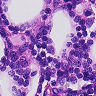
Metastatic tissue present: no